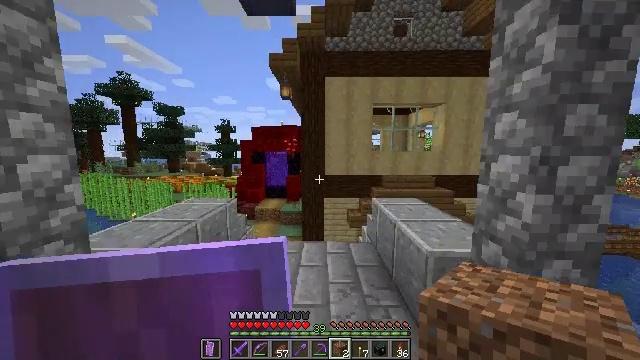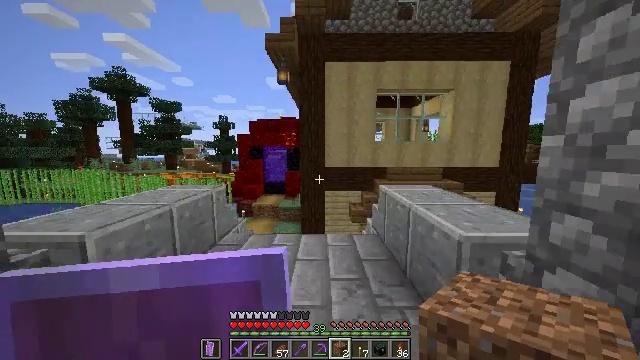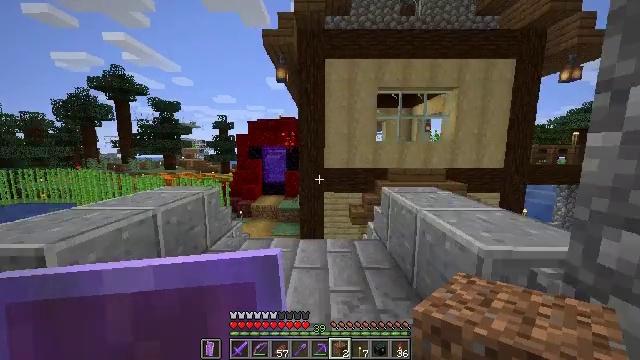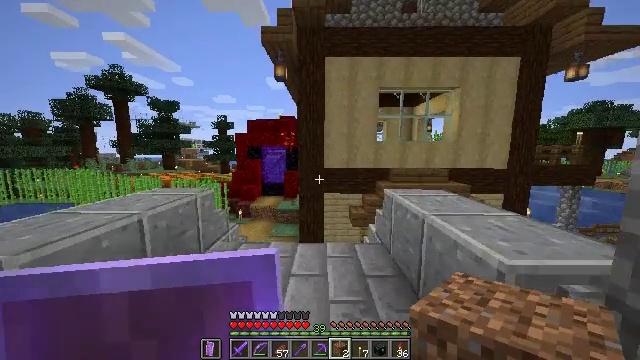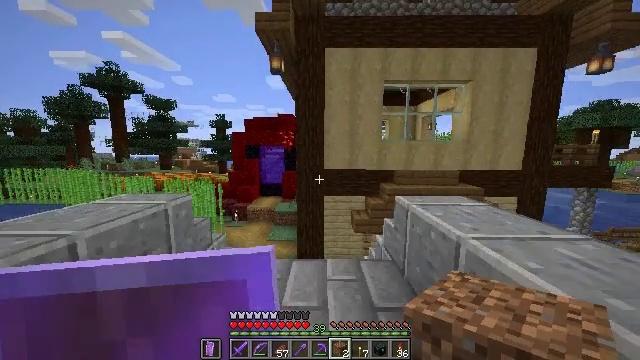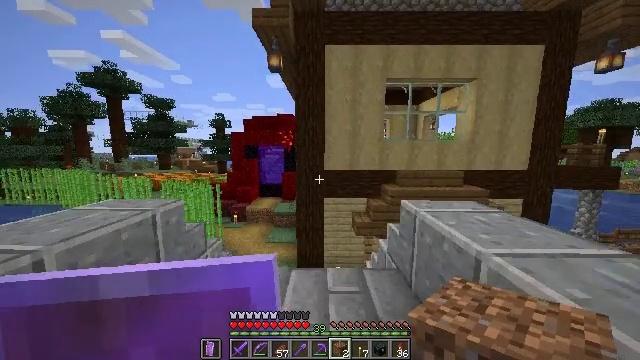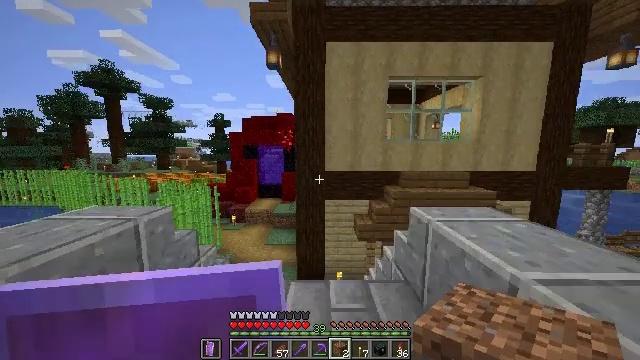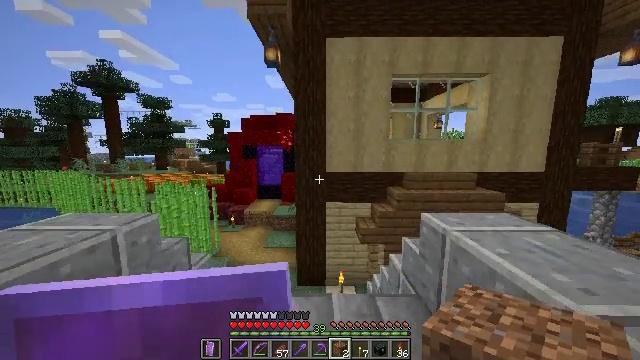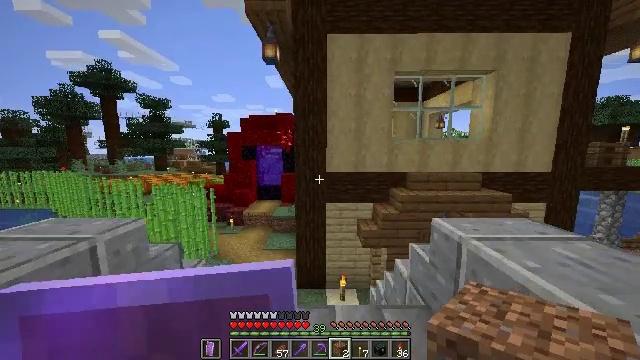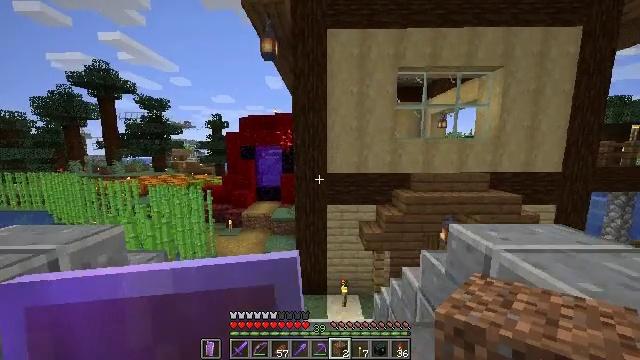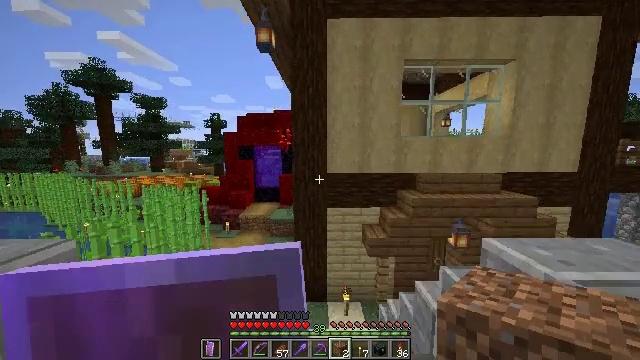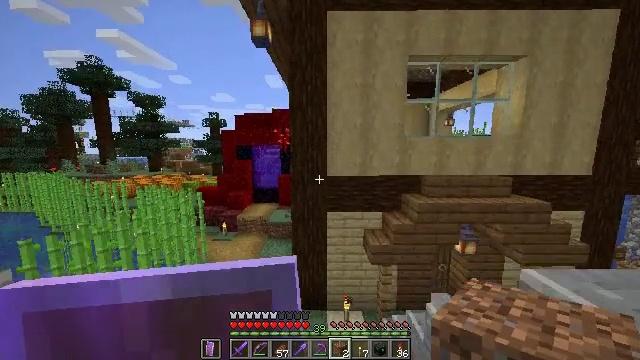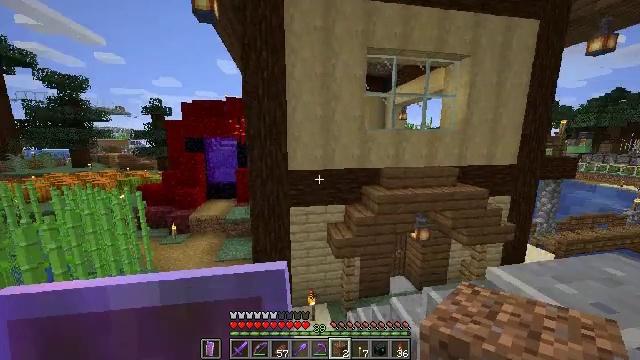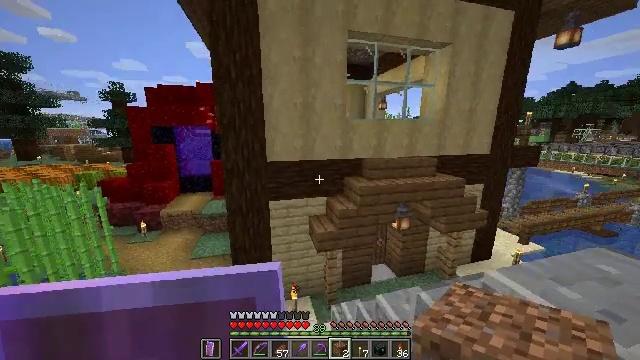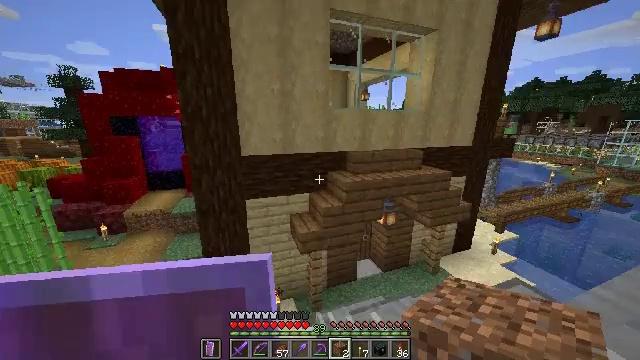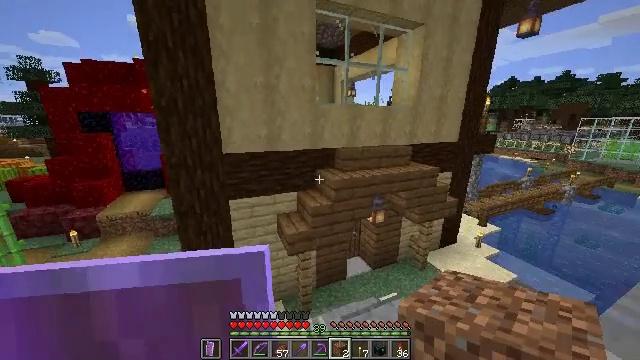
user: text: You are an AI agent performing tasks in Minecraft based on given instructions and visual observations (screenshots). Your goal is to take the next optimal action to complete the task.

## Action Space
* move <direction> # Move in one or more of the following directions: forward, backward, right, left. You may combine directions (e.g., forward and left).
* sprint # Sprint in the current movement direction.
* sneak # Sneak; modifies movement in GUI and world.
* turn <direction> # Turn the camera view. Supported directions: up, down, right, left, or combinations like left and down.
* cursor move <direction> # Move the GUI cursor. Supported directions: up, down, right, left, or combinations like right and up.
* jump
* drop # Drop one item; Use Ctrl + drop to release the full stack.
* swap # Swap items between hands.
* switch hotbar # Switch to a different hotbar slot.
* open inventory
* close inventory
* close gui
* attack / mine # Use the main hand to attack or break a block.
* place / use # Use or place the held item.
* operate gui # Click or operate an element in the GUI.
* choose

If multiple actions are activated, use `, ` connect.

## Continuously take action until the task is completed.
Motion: motion action
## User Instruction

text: Cook sand in a furnace to get glass.
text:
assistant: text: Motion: move forward, sprint
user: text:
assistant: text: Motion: move forward, sprint
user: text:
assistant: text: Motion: move forward, sprint
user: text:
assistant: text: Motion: move forward, sprint
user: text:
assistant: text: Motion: move forward, sprint
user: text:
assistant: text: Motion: move forward, sprint
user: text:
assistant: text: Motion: move forward, sprint
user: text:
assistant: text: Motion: move forward, sprint
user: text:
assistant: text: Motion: move forward, sprint
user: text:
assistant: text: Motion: move forward, sprint
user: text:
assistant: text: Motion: move forward, sprint
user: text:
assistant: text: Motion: move forward, sprint, turn right and down
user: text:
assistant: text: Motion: move forward, sprint, turn right and down
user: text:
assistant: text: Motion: move forward, sprint, turn right and down
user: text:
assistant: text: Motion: move forward, sprint, turn right
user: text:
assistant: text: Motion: move forward, sprint
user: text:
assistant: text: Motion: move forward, sprint
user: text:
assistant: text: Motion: move forward, sprint
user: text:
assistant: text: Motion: move forward, sprint
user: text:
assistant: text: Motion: move forward, sprint
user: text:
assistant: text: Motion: move forward, sprint
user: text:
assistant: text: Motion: move forward, sprint
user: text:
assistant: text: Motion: move forward, sprint, turn right
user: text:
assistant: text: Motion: move forward and move right, sprint, turn right
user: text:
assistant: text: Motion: move forward and move right, sprint, turn right and up
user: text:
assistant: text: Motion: move forward and move right, sprint
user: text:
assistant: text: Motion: move forward and move right, sprint
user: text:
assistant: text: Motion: move forward and move right, sprint
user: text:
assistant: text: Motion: move forward, sprint
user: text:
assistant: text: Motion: move forward, sprint